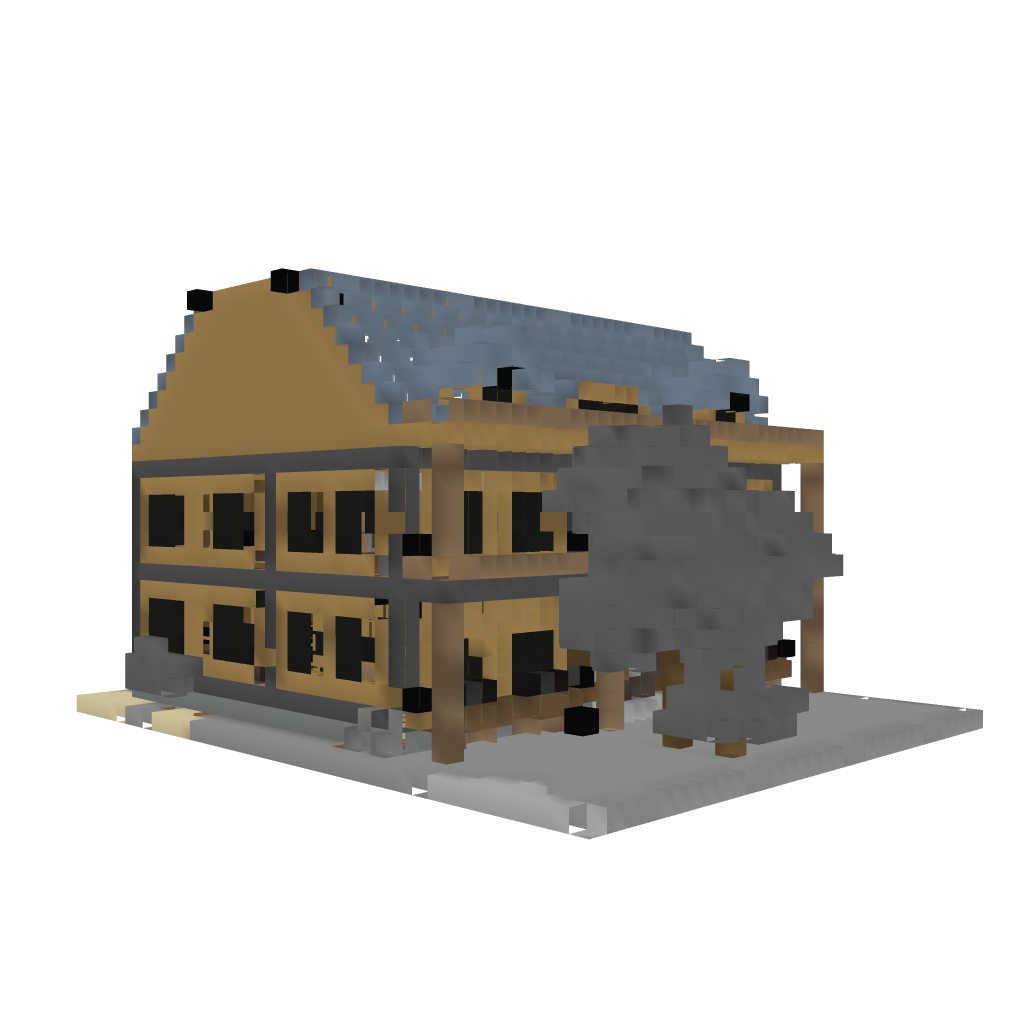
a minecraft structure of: Tavern